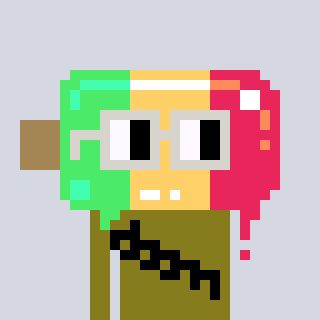
a pixel art character with square light gray glasses, a icepop-shaped head and a gunk-colored body on a cool background